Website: bh-photo
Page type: store-pickup
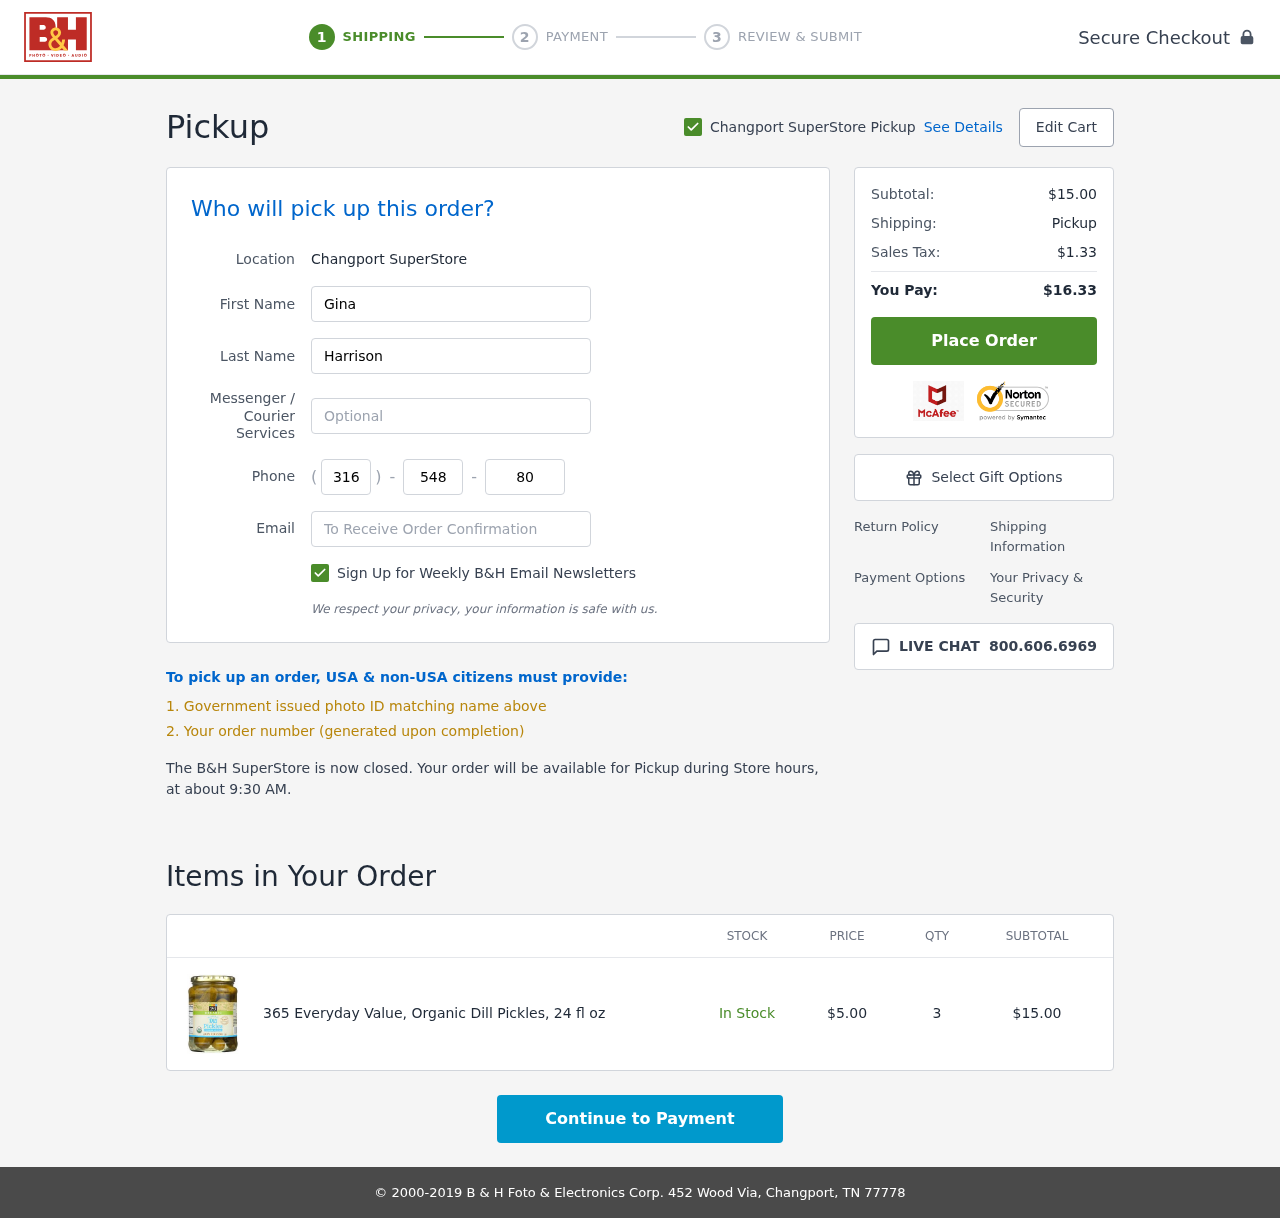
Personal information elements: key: PII_EMAIL
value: gina.harrison@yahoo.com
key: PII_FIRSTNAME
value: Gina
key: PII_LASTNAME
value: Harrison
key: PII_LOCATION1_CITY
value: Changport SuperStore Pickup
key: PII_LOCATION1_CITY
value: Changport SuperStore
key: PII_PHONE_AREA
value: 316
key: PII_PHONE_PREFIX
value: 548
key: PII_PHONE_SUFFIX
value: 8078
Product elements: key: PRODUCT1_NAME
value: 365 Everyday Value, Organic Dill Pickles, 24 fl oz
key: PRODUCT1_PRICE
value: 5
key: PRODUCT1_QUANTITY
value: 3
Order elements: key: ORDER_SUBTOTAL
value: $15.00
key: ORDER_TAX
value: $1.33
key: ORDER_TOTAL
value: $16.33